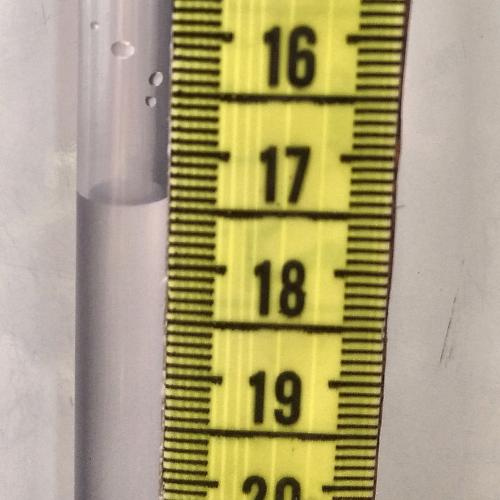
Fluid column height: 17.4 cm